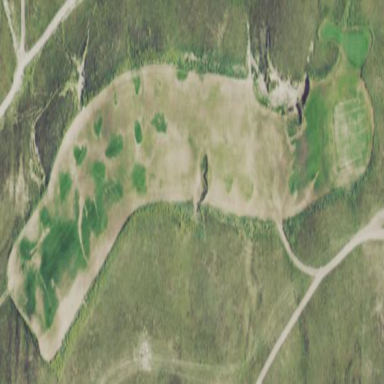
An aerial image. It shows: Golf rough area.